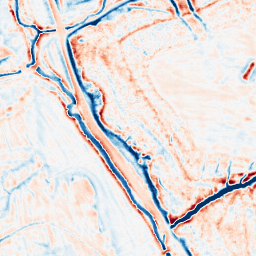
Category: edge_preserving
Decomposition family: bilateral
Decomposition parameters: d: 15
sigma_color: 100
sigma_space: 50
Upsampling method: sinc_blackman
Upsampling parameters: scale: 2
kernel_size: 4
Upsampling scale: 2